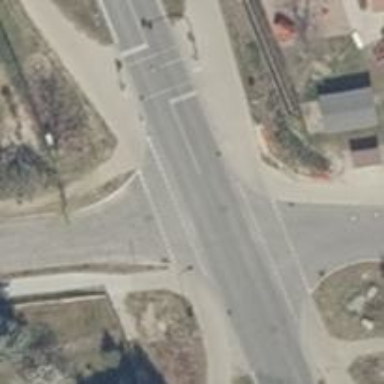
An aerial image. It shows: Uncontrolled road crossing.